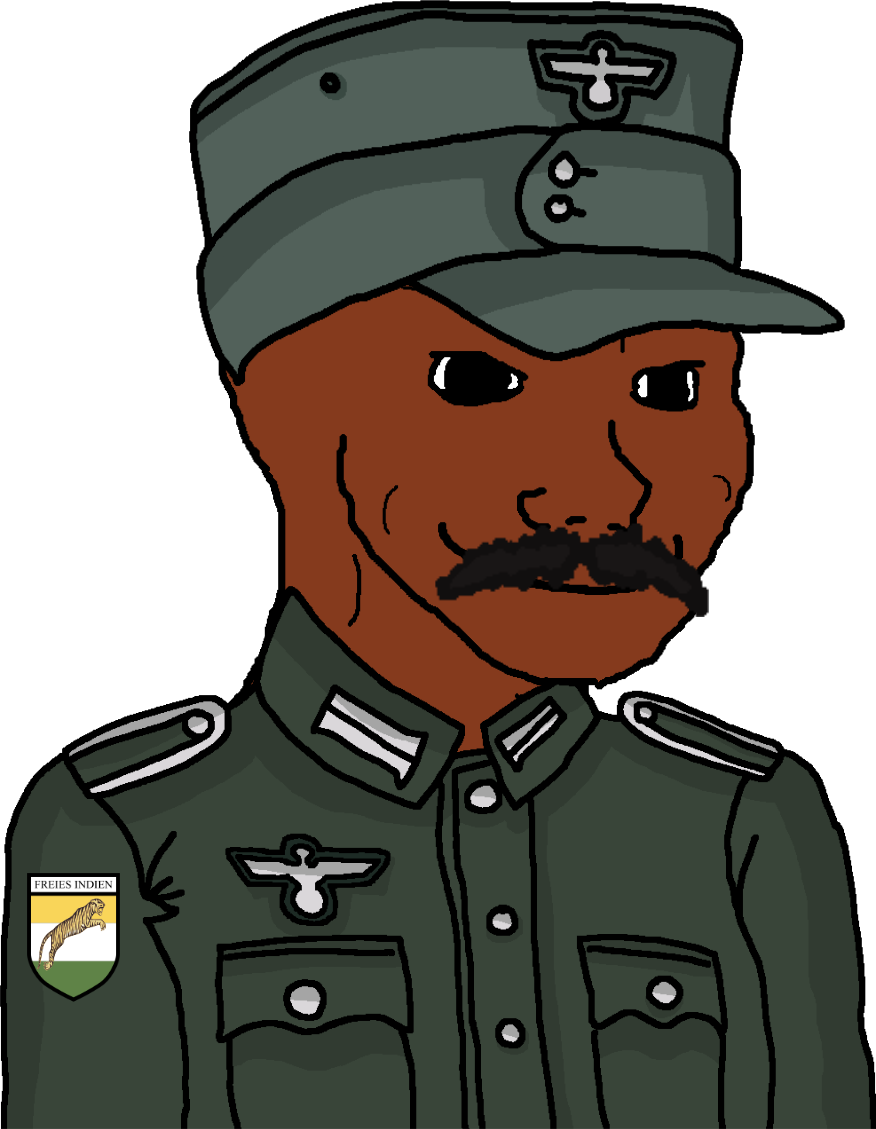
Label: 5_Oomer